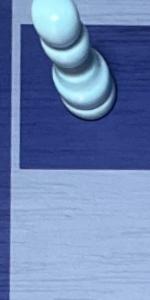
Label: Empty